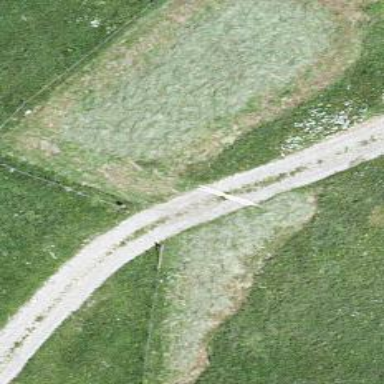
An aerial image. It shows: Gravel track with grade2 quality.